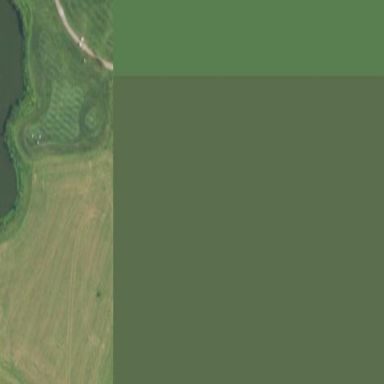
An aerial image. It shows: Grassy area designated as golf fairway.